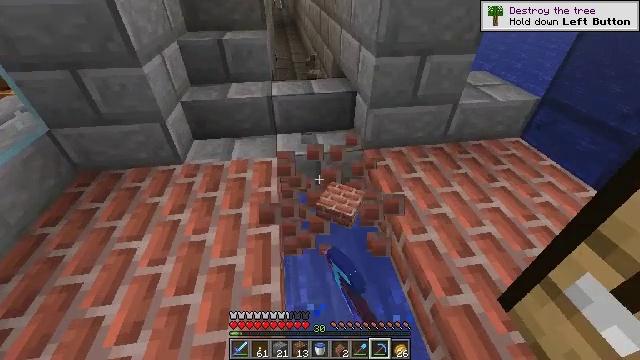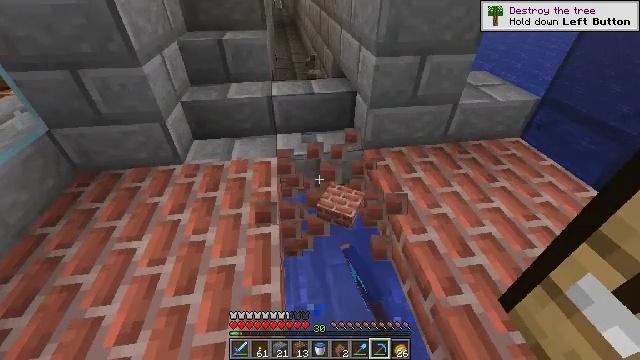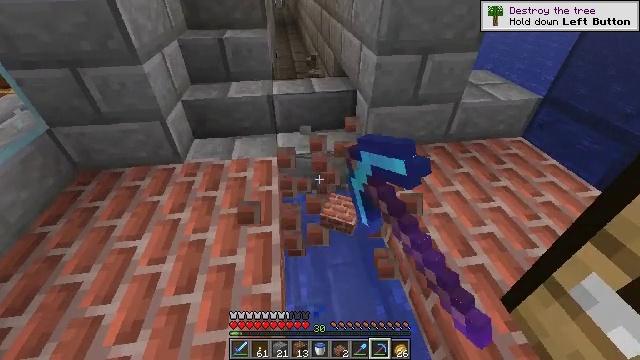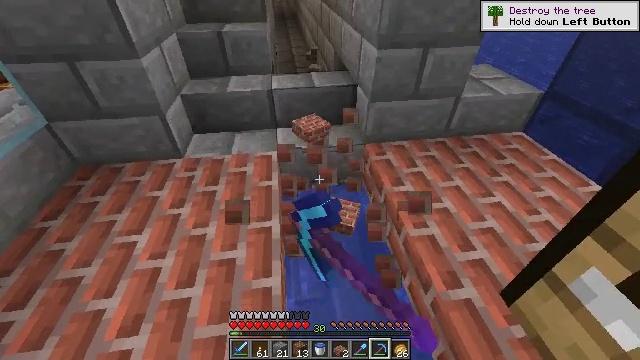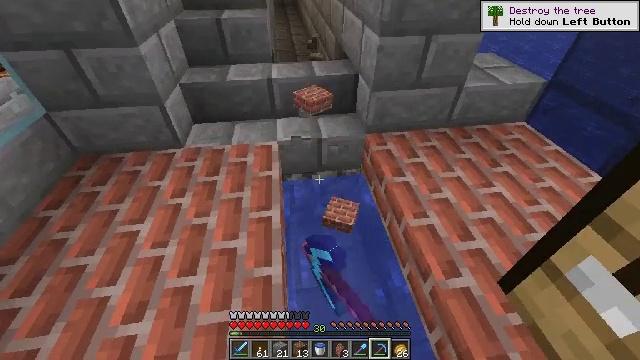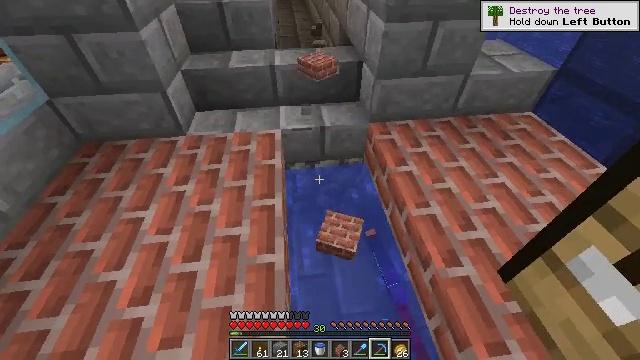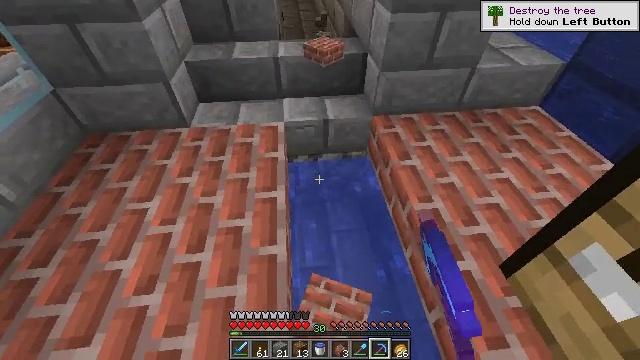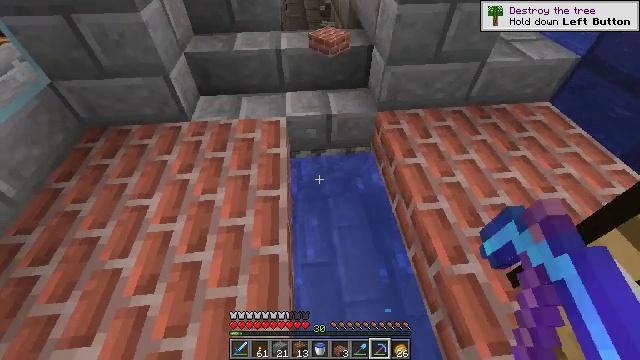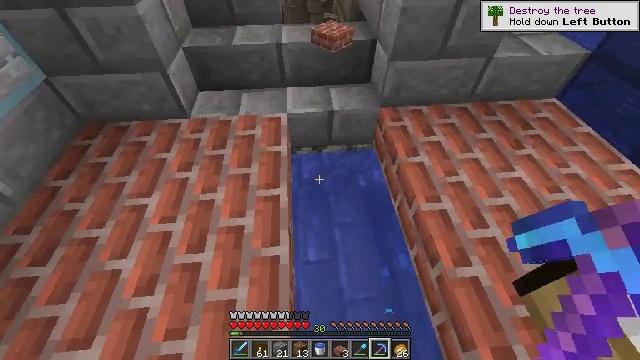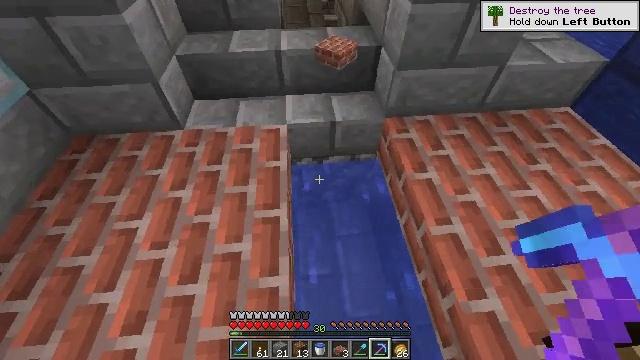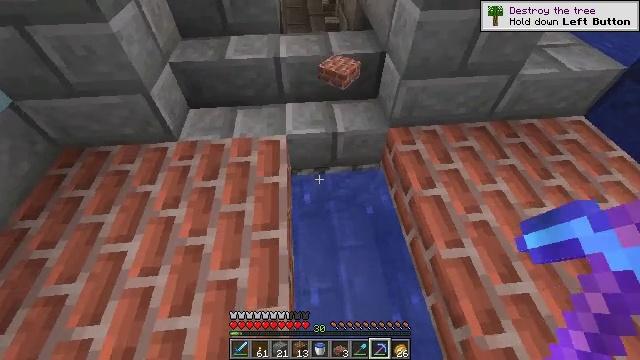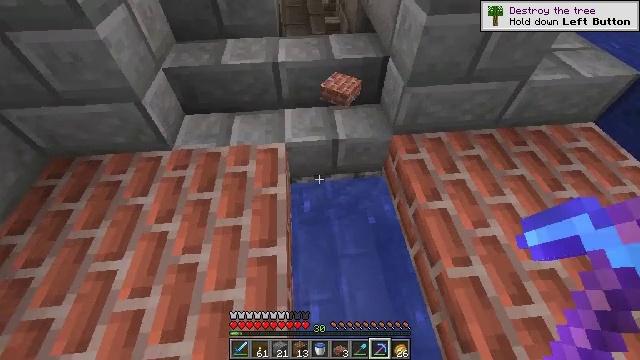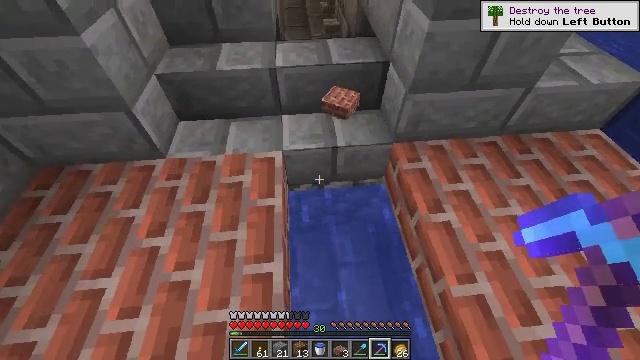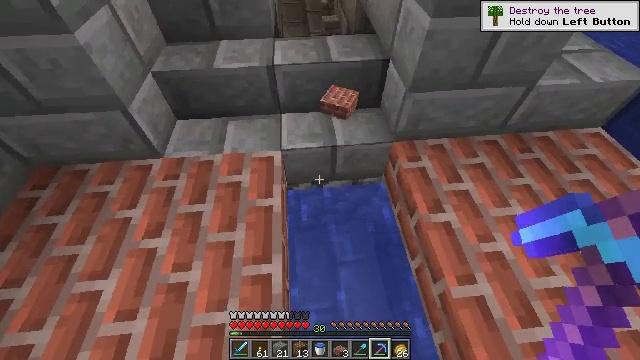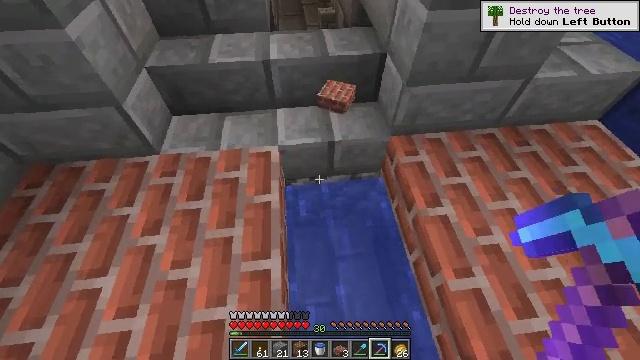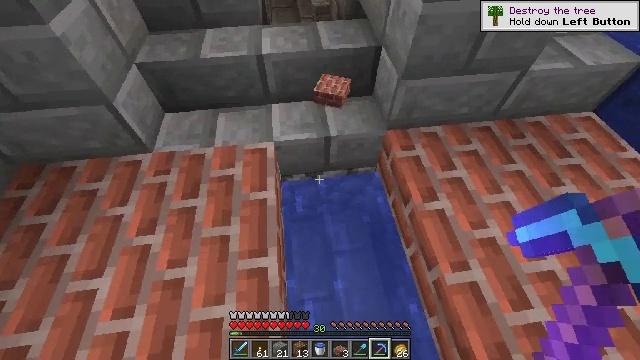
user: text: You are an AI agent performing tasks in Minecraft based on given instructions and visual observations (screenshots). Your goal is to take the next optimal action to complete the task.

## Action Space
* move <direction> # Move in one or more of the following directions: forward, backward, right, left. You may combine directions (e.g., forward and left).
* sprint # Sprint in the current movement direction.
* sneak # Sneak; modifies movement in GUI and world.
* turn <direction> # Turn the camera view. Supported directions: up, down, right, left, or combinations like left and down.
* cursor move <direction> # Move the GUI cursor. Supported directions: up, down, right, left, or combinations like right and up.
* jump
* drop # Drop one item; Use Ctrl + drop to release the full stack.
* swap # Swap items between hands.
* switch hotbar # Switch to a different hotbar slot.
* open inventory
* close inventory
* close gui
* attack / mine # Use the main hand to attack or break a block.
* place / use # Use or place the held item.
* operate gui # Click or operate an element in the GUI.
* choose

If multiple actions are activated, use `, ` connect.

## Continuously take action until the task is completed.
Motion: motion action
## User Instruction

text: Collect the brick slab from a structure.
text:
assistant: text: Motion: attack / mine
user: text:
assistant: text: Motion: attack / mine
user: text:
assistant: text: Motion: turn down
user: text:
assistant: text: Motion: turn down
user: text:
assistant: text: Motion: turn down
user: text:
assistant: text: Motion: turn down
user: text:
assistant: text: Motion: move forward, turn down
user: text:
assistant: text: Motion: move forward, turn down
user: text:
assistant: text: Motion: move forward
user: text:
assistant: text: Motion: move forward
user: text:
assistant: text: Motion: no_op
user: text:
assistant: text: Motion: no_op
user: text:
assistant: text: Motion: no_op
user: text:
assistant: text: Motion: turn down
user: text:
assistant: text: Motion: turn right and down
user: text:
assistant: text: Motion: turn right
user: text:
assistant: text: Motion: no_op
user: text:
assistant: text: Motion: no_op
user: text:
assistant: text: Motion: no_op
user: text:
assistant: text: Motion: no_op
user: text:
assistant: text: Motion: no_op
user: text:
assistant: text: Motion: turn right
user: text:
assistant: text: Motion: turn right and down
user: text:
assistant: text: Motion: turn right and down
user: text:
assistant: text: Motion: turn right and down
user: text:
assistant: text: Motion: turn right and down
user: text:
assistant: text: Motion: turn right and down
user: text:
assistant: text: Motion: no_op
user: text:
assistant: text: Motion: no_op
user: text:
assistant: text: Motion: no_op